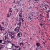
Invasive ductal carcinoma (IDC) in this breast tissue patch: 0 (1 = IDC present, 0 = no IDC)